Question: I have a 'Label' & a 'Border'(the line) which I want to show as follows

The problem is client's name can be of any size and then it overlaps on the line.
Is there any way to relate the line to the size of the label?
Note: Both components are in the same cell of 'Grid'.
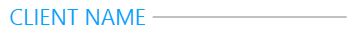
Answer: That's what 'Grid' is for. You can put a grid inside the cell of a grid, or you could use the outer grid in combination with 'ColumnSpan':
'''
<Grid MaxWidth="240">
<Grid.ColumnDefinitions>
<ColumnDefinition Width="Auto"/>
<ColumnDefinition Width="*"/>
</Grid.ColumnDefinitions>
<Label Content="Client Name" Grid.Column="0" />
<Border Grid.Column="1" ... />
</Grid>
'''
The first column gets as much space as it needs, the second as much as it can get (which can be more, , than it needs). The 'MaxWidth' which I put on the grid is optional. it makes sure the Client Name is cut off if it exceeds a certain length.
There are several other ways of doing this, but I find 'Grid' is the most flexible and the easiest to maintain, despite requiring more characters to write.
The approach given by kidshaw:
'''
<DockPanel LastChildFill="True">
<Label Content="Client Name" DockPanel.Dock="Left" />
<Border ... />
</DockPanel>
'''
The next one will draw the label on top of the border, but requires knowing the background color, which won't work if the background is a gradient or image:
'''
<Border ... />
<Label HorizontalAlignment="Left" Content="Client Name" Background="White" />
'''
Here's a different question that, although the question asked is quite different, has the same answers: <URL>